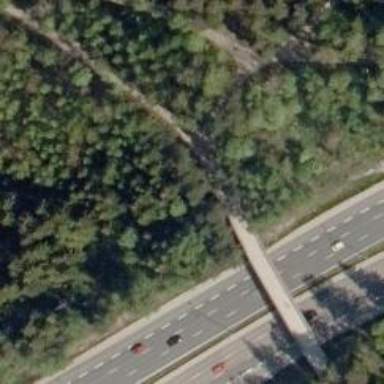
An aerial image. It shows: Cycleway with asphalt surface designed for Nordic skiing.